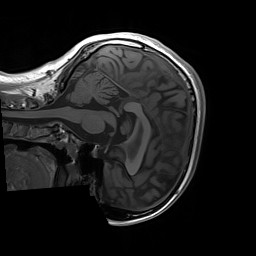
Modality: T1w
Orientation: sagittal
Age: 18
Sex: female